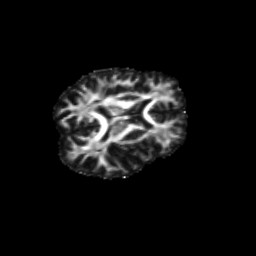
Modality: FA
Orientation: axial
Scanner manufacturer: siemens
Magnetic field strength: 3 T
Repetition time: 9.2 s
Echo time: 0.084 s